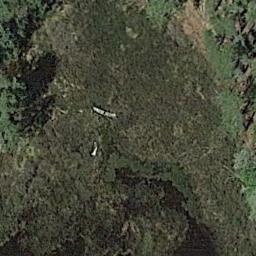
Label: wetland